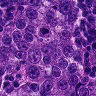
Metastatic tissue present: yes